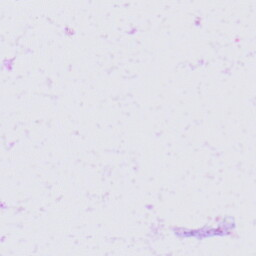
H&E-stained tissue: Skin